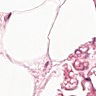
Metastatic tissue present: no